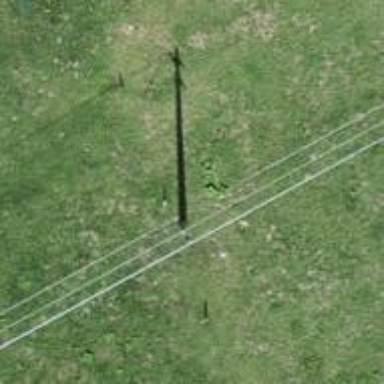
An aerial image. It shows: Power pole.